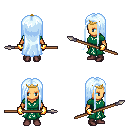
a pixel art fantasy rpg character, female body template, human, tanned skin, sash dress, red pants, white cyan extra-long hairstyle, gold tiara, gold gloves, maroon shoes, spear, four views (front, back, left, right), 2x2 character sprite sheet, small pixel art, hard edges, no anti-aliasing